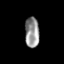
Tissue: skin
Cell type: Epithelial cells
Senescence score: 0.2176
Nuclear area (px): 425
Mean DAPI intensity: 147.739